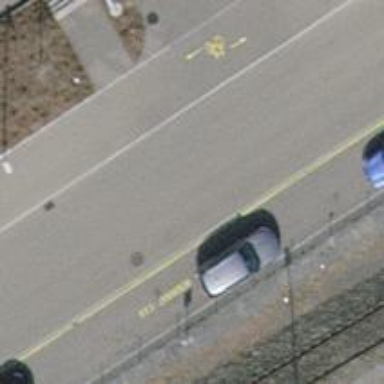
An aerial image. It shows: Residential road with asphalt surface and sidewalk on the left side.